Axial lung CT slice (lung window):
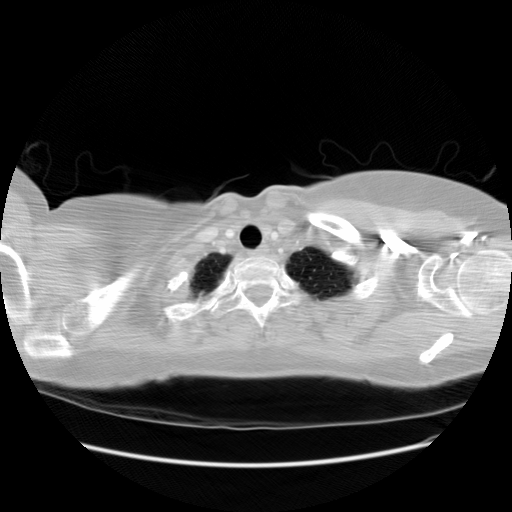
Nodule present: no